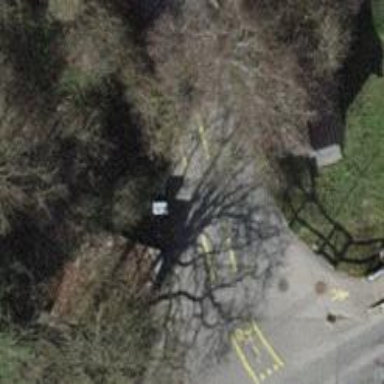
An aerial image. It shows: Guidepost providing information.